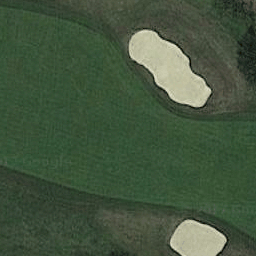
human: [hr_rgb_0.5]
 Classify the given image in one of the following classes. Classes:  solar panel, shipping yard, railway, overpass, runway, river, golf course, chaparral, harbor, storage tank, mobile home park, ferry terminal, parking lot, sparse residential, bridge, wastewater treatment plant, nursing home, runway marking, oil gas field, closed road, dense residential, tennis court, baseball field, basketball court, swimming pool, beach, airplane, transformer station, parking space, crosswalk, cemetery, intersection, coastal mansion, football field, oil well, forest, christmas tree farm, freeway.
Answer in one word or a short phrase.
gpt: golf course